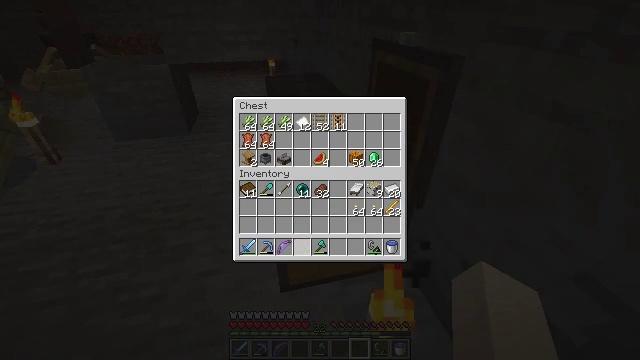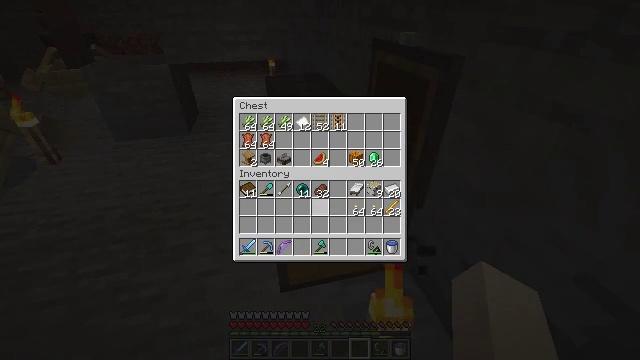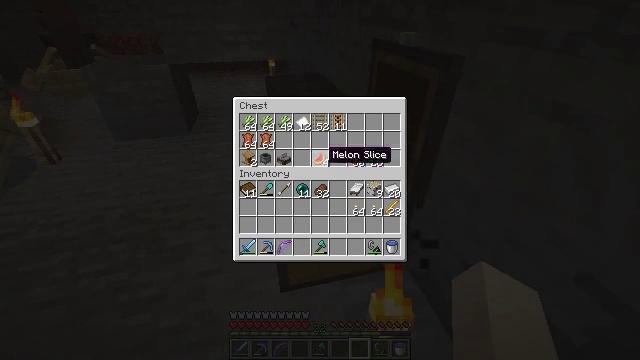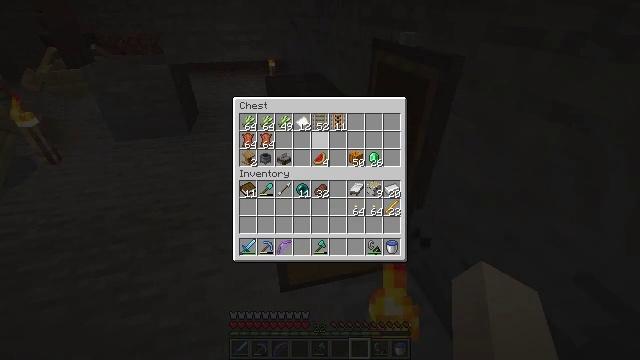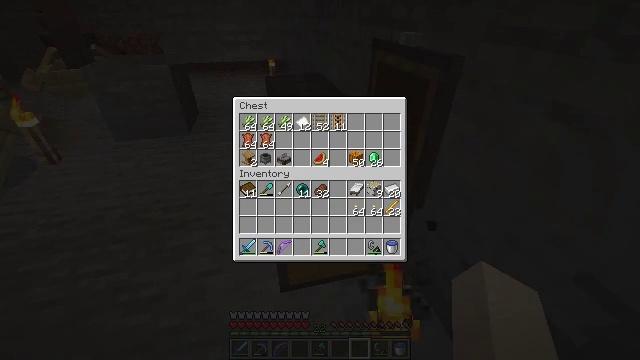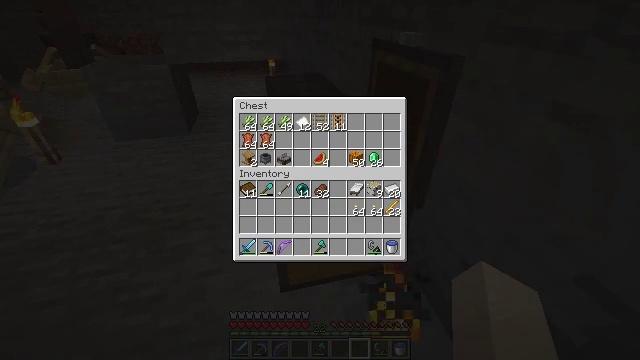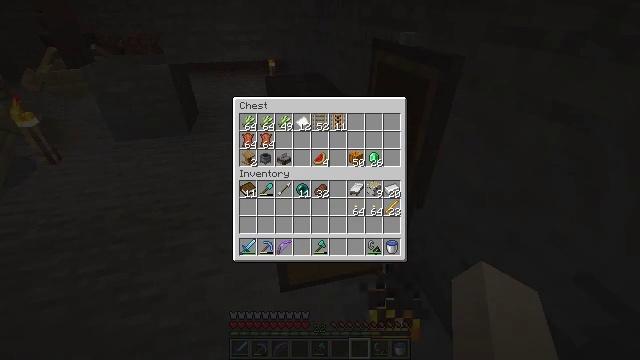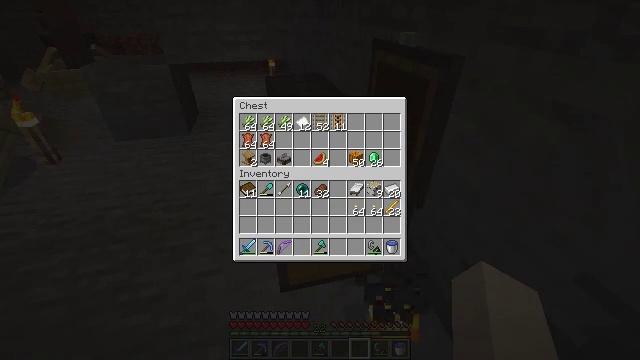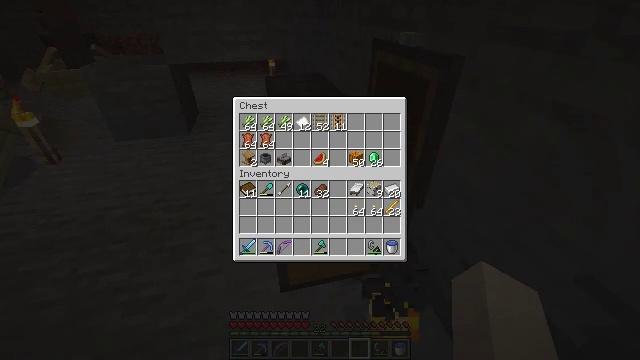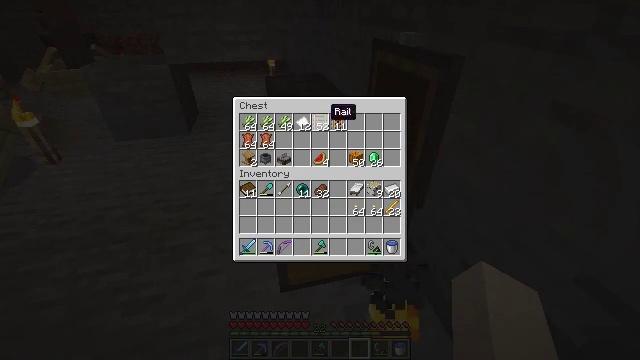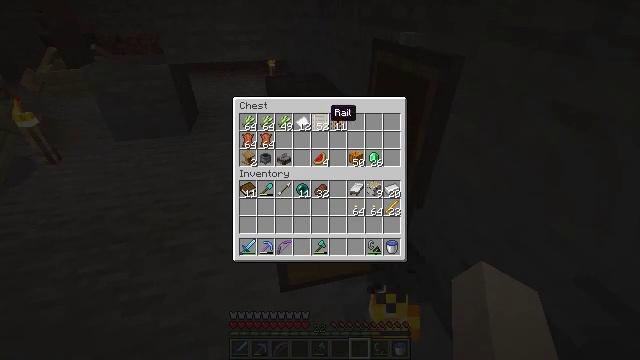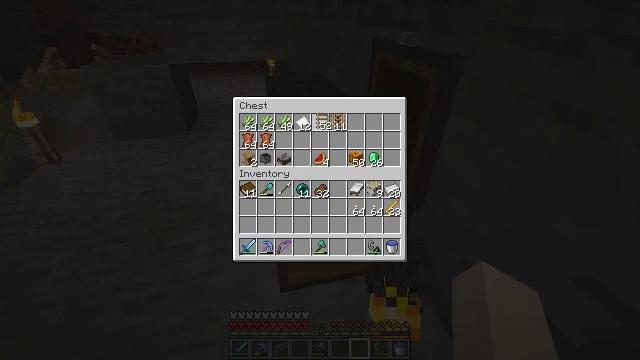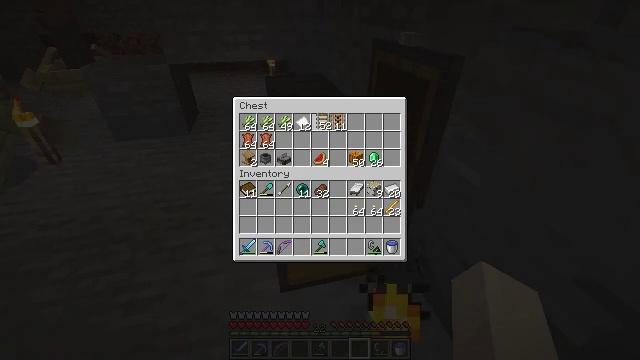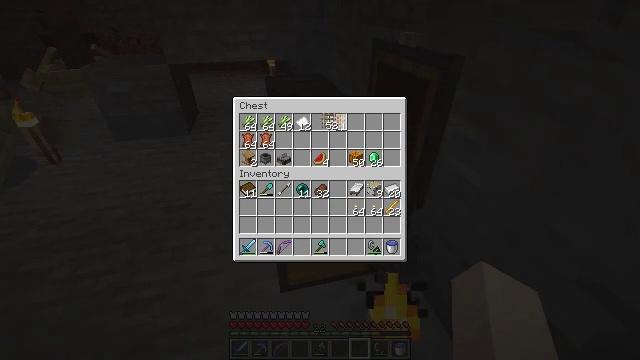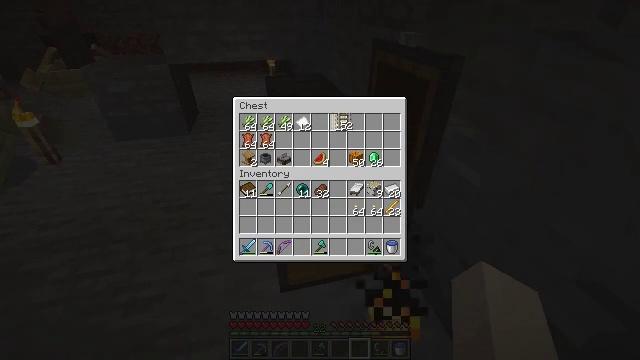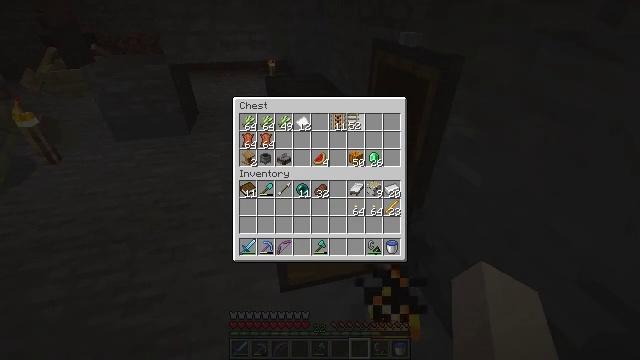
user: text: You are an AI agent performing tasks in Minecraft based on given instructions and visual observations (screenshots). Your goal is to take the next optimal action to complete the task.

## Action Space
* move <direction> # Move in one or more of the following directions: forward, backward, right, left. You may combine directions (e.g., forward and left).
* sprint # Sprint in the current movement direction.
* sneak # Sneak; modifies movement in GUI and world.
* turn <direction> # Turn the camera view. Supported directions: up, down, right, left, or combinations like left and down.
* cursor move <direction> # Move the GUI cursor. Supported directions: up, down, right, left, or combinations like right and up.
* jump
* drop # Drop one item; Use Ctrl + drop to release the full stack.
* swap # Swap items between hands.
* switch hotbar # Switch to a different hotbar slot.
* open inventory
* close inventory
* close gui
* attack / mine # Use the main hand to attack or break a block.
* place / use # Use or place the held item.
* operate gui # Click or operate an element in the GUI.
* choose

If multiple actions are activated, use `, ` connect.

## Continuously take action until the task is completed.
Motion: motion action
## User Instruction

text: Craft blaze powder.
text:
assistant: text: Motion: sneak, turn right and up
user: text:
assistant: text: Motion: sneak, turn right and up
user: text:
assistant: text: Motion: turn up
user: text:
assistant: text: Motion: turn up
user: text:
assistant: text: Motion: no_op
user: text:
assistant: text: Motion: no_op
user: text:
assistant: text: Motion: no_op
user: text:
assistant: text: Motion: no_op
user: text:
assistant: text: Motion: turn down
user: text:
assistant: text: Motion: no_op
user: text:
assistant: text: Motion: attack / mine
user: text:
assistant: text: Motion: attack / mine
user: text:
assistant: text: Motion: attack / mine
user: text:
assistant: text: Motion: turn right
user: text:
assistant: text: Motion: turn right
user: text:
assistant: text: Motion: no_op
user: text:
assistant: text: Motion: no_op
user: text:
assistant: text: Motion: no_op
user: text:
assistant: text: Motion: no_op
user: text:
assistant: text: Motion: no_op
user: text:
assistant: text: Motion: attack / mine
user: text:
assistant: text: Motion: attack / mine
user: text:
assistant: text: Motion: attack / mine
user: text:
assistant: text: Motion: no_op
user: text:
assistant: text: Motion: no_op
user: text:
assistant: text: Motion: no_op
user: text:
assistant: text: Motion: turn left
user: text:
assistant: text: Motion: no_op
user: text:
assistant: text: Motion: no_op
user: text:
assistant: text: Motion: no_op